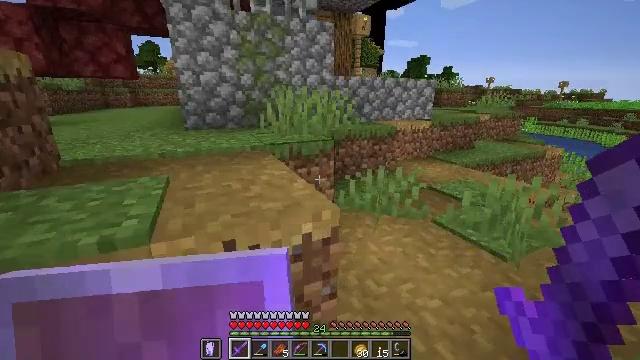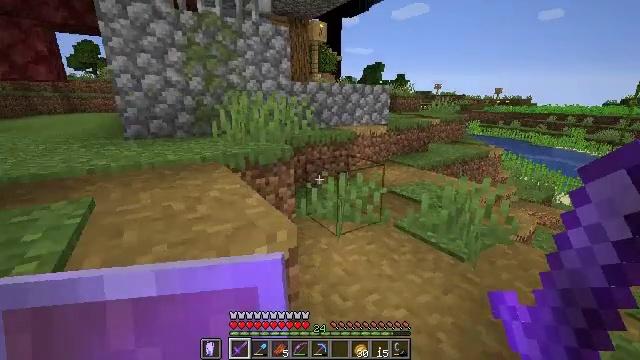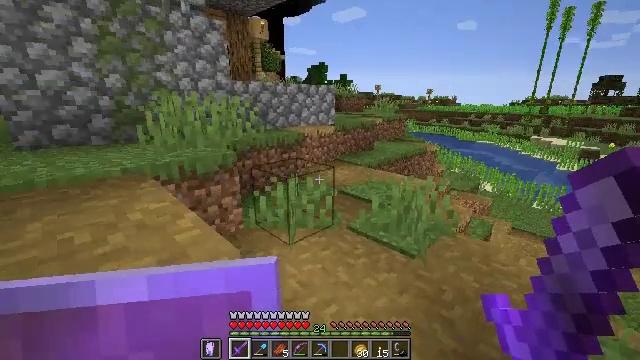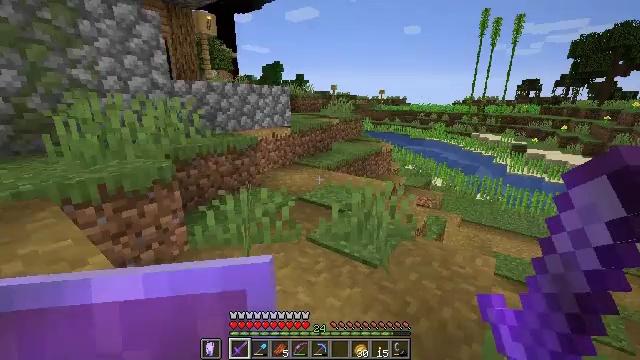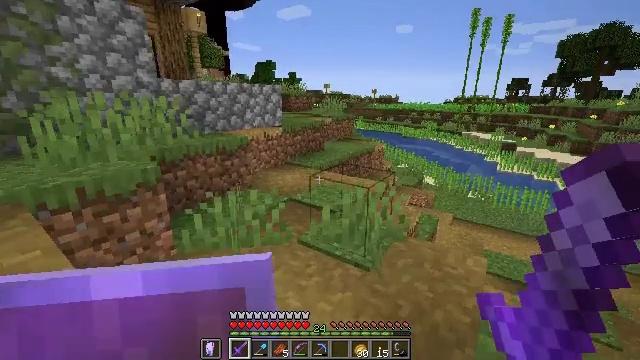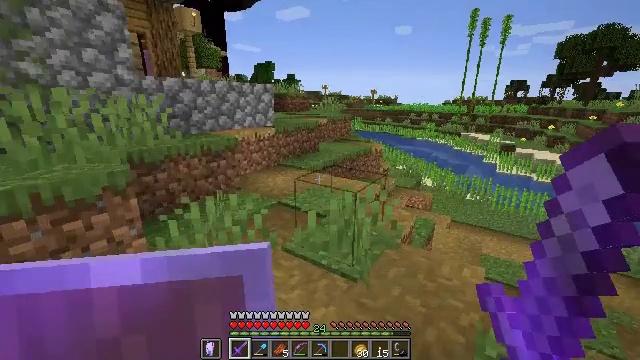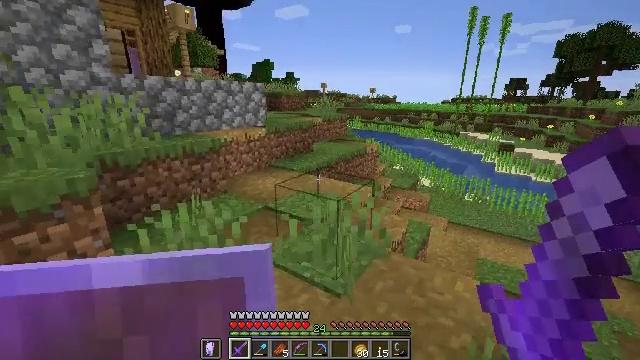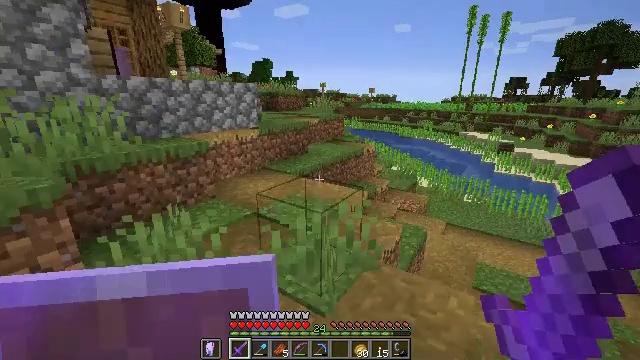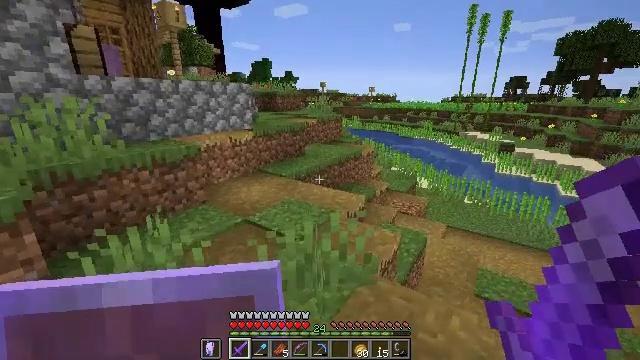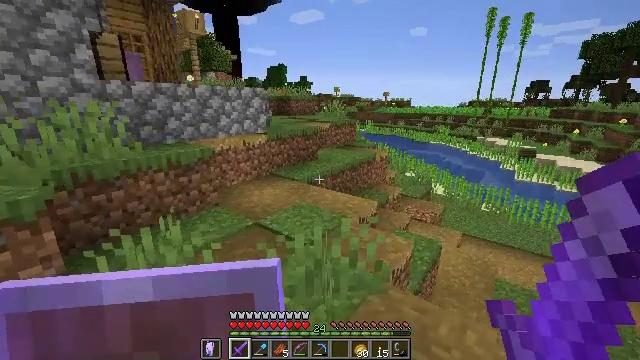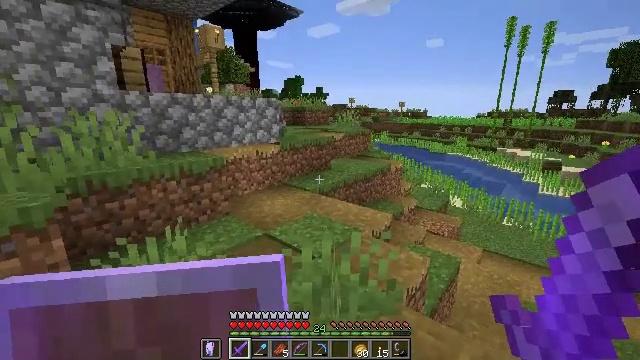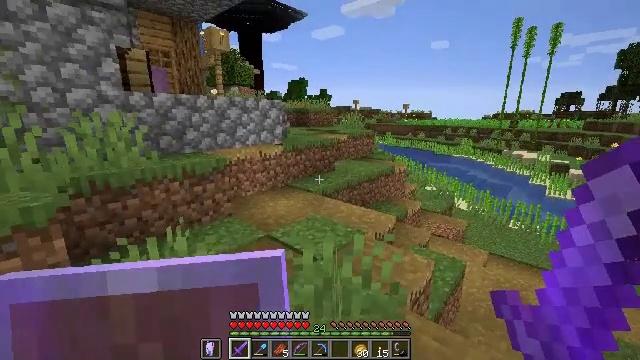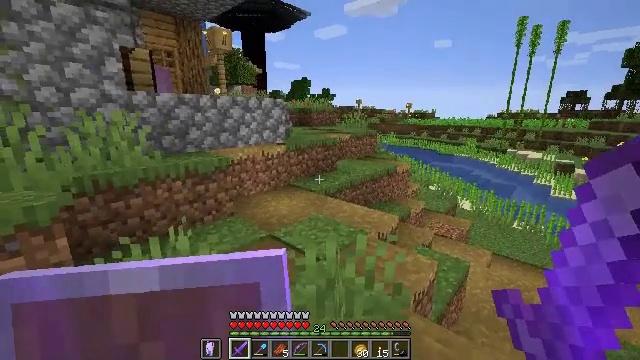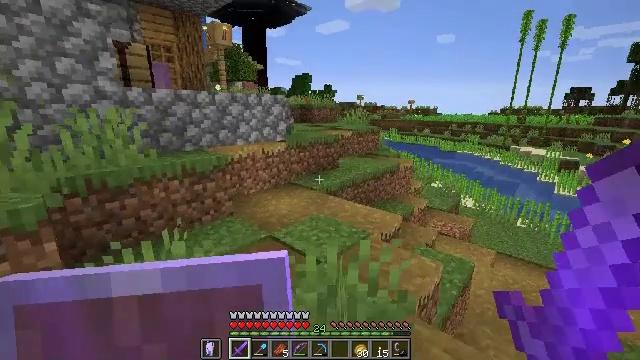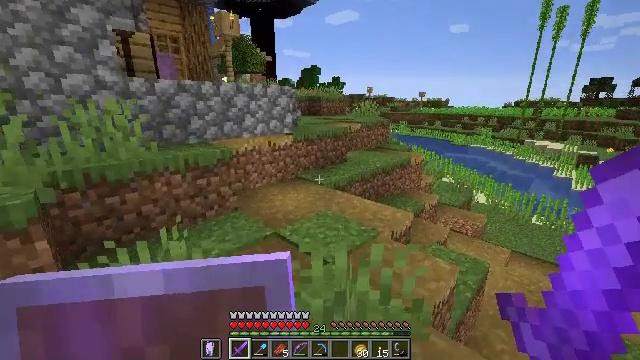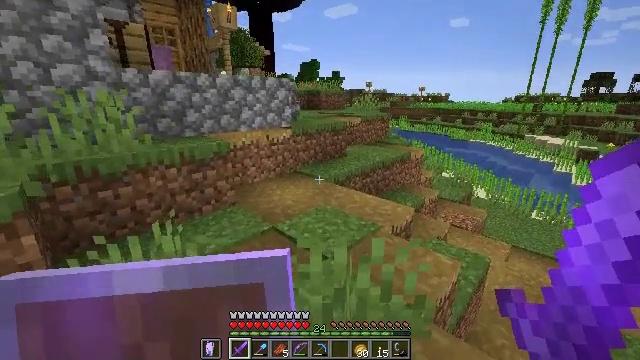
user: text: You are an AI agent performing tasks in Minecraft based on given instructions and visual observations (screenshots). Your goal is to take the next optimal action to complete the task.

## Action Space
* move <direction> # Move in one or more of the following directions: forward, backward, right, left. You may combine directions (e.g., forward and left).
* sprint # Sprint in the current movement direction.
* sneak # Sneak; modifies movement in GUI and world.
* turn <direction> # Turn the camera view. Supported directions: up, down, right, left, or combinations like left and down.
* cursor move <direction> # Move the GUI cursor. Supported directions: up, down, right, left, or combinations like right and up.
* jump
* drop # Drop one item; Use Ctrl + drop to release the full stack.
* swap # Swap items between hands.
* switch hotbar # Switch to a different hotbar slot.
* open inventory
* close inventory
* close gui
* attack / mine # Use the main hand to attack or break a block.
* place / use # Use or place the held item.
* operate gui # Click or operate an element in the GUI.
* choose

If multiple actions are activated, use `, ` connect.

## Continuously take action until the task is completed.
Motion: motion action
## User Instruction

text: Use the furnace to create netherite scrap.
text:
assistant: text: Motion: move forward, turn right and up
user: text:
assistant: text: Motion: move forward, turn right
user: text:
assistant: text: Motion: move forward and move right, turn right
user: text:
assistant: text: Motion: move forward and move right, turn right
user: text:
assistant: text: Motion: move forward and move right
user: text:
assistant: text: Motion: move forward and move right
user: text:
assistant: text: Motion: move forward and move right
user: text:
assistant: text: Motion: move forward
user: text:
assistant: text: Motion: turn left
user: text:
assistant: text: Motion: turn left and up
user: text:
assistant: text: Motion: no_op
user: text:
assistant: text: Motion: move forward
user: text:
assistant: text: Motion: move forward
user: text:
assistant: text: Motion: turn left and down
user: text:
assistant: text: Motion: turn down
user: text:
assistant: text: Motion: move forward, turn right and down
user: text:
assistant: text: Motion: move forward, turn right and down
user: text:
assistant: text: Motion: move forward
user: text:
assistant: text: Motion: move forward
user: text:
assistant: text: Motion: move forward
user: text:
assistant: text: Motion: move forward
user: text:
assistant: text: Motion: move forward
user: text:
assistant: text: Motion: move forward, turn up
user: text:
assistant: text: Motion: move forward, turn left and up
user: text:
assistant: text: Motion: move forward
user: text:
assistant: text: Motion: move forward, turn left
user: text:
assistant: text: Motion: move forward
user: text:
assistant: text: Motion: move forward
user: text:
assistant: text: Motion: move forward, turn left
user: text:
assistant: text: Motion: move forward, turn left